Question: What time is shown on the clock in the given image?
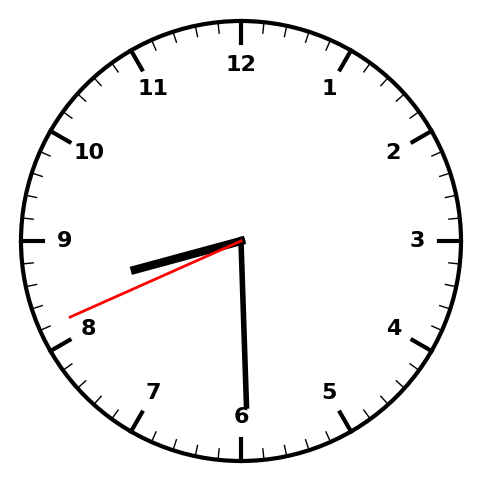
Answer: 08:29:41